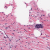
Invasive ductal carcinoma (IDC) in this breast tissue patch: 0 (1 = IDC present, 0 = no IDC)